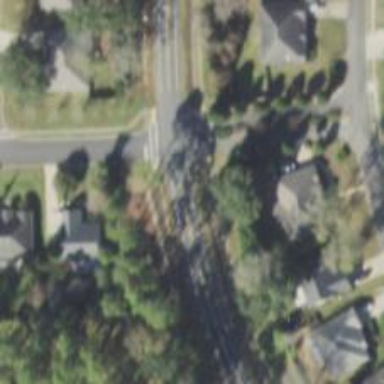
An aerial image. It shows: Unmarked crossing on the road.